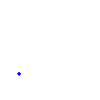
Particle: proton